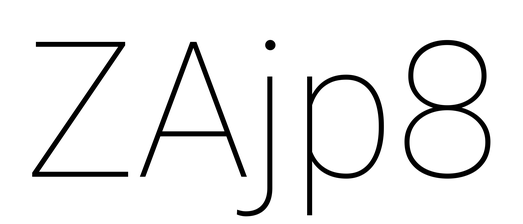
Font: Roboto_Thin